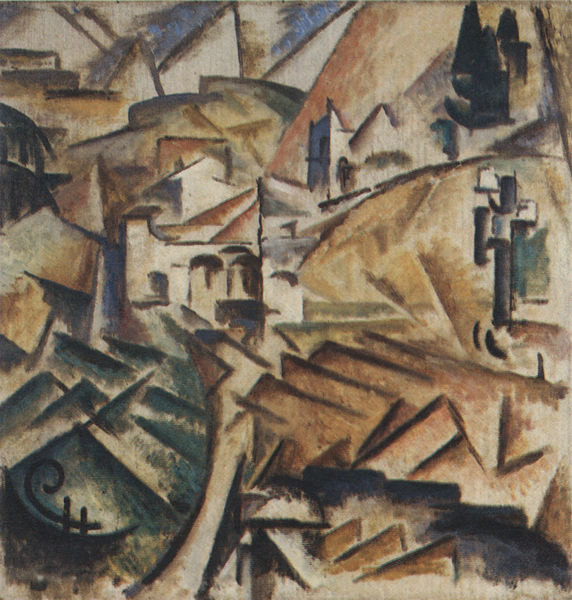
Titel: Sintesi di paesaggio autunnale
Künstler: Ardengo Soffici
Institution: Privatsammlung
Schlagwörter: baum, berg, blau, feuer, himmel, weiß, bäume, cezanne, dreieck, gelb, grün, kubismus, landschaft, menschen, ocker, stadt, braun, fenster, schwarz, strasse, tür, dach, haus, weg, wiese, expressionismus, anzug, architektur, mensch, feld, felder, häuser, natur, busch, büsche, gebüsch, kirche, rauch, wege, figur, wald, spanien, bogen, mast, acker, abstrakt, berge, gipfel, hang, dorf, dächer, formen, linien, masten, treppen, palme, tor, straßen, futurismus, bla, kreuz, form, kunst, zickzack, klee, gel, stiegen, franz marc, marc, braque, pyramiden, braques, georges braque, labirint, pyramd